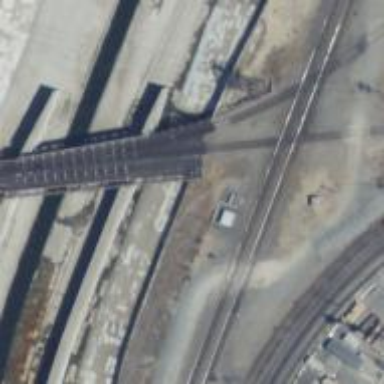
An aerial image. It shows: Disused railway bridge.